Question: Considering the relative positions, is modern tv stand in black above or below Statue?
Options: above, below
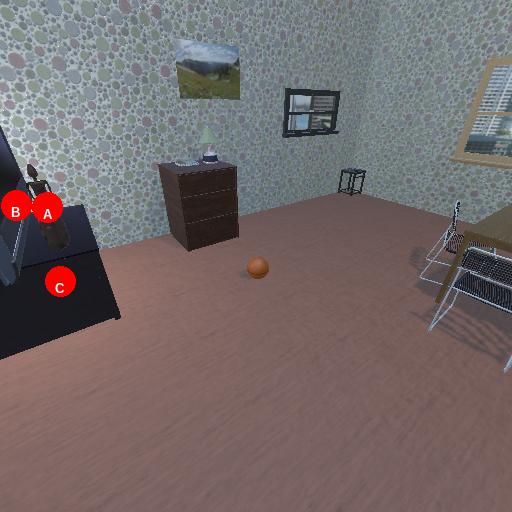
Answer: above